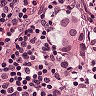
Metastatic tissue present: yes